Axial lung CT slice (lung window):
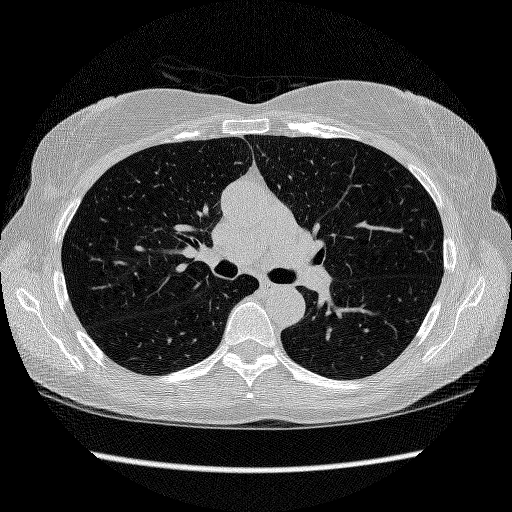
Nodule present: no